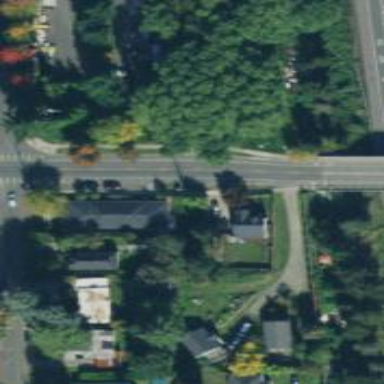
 having separate sidewalk and cycle track."